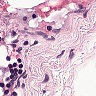
Metastatic tissue present: no